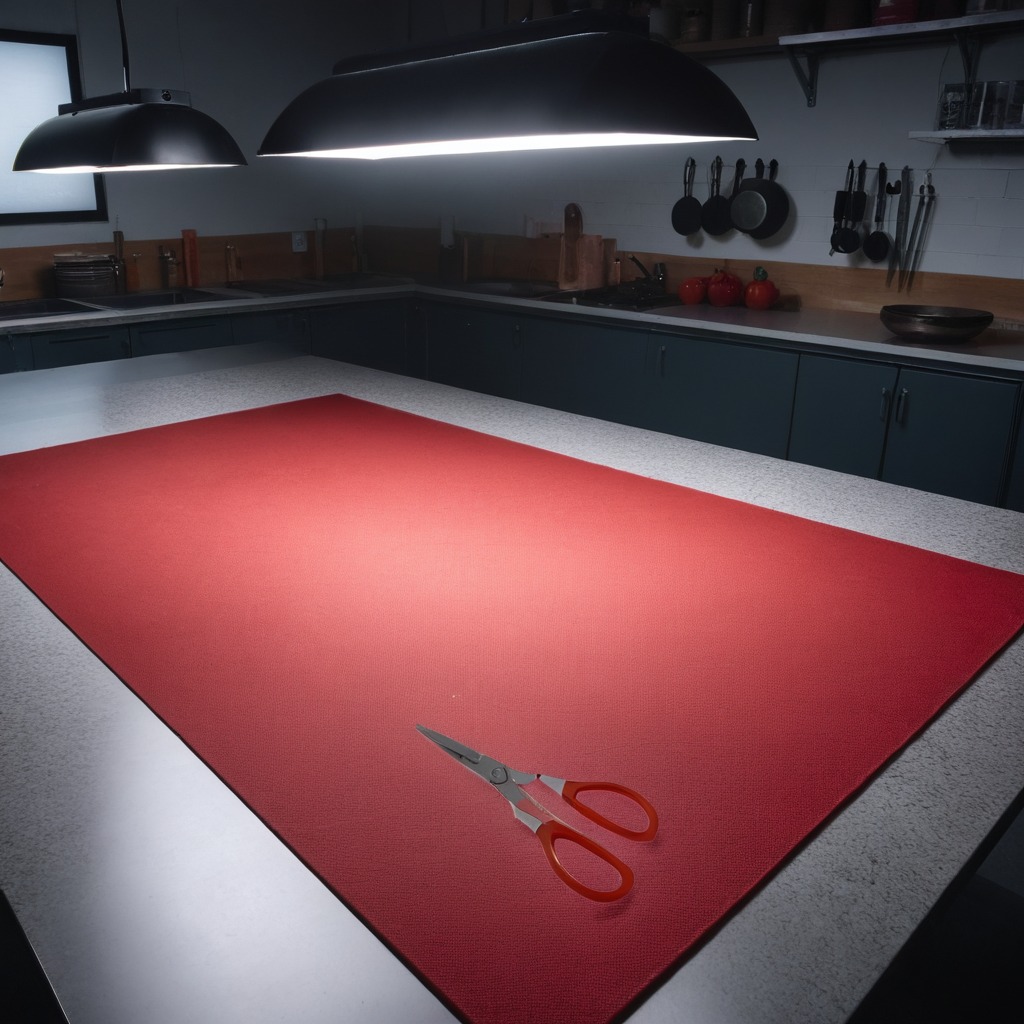
A scissor lying on a clean granite tabletop covered with a red rubber mat inside a workshop under bright overhead lighting crisp shadows high clarity worn but beneath the mat